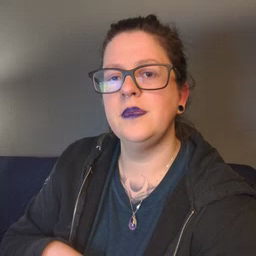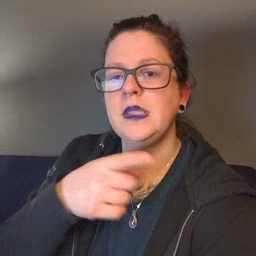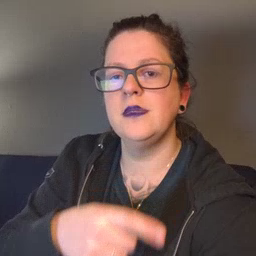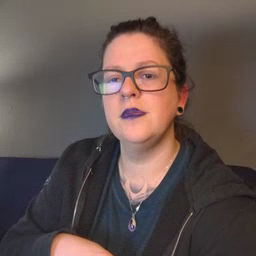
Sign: hesheit